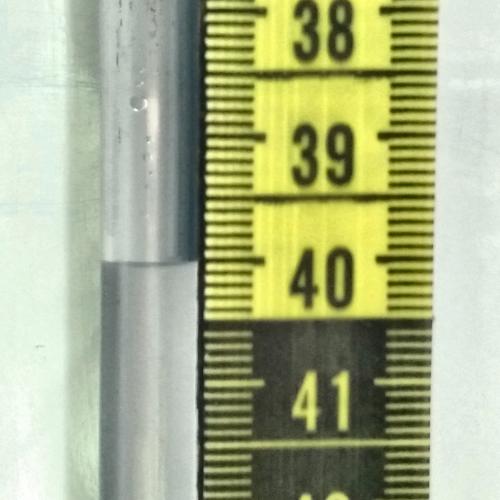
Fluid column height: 40.0 cm